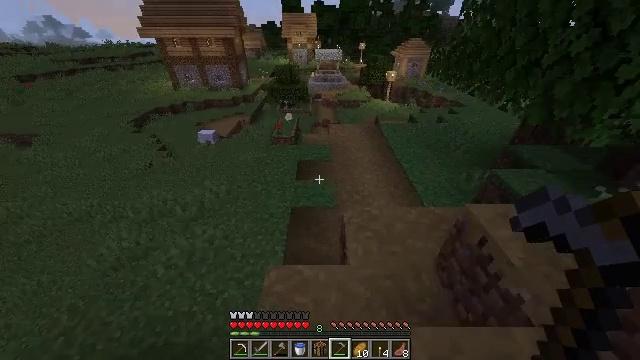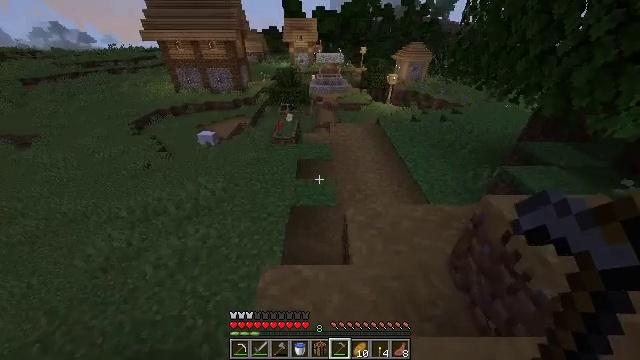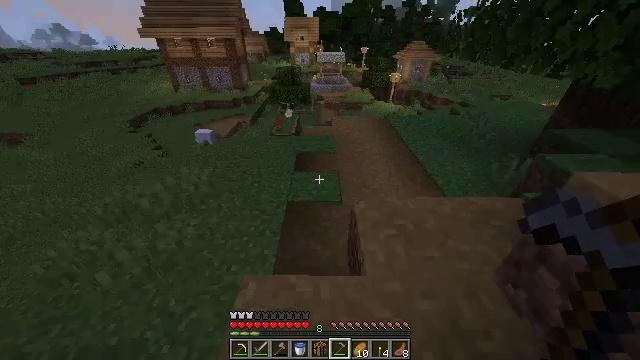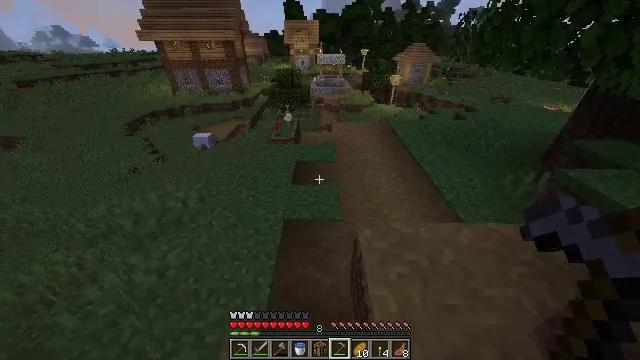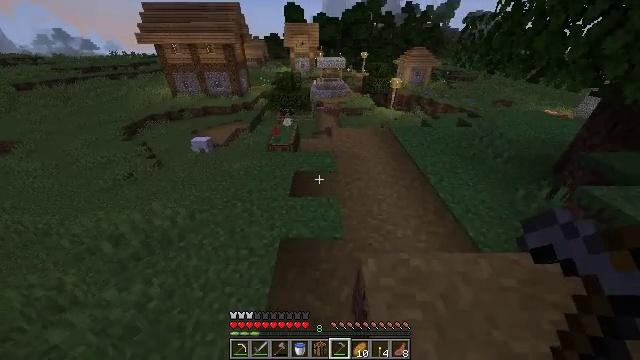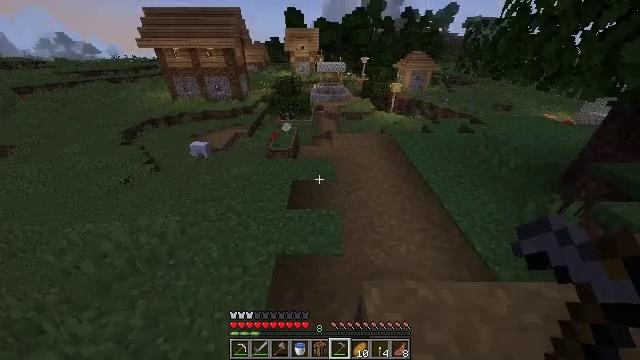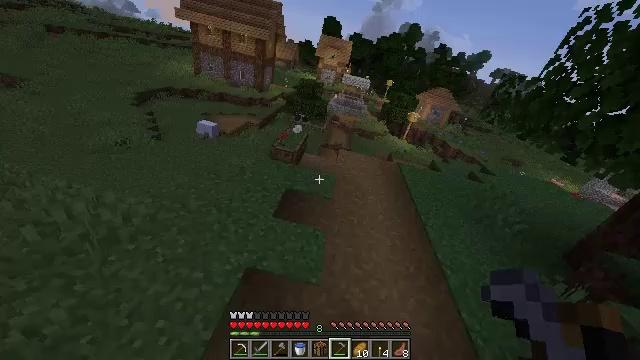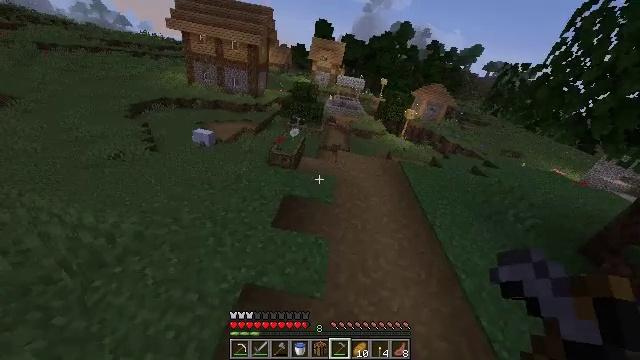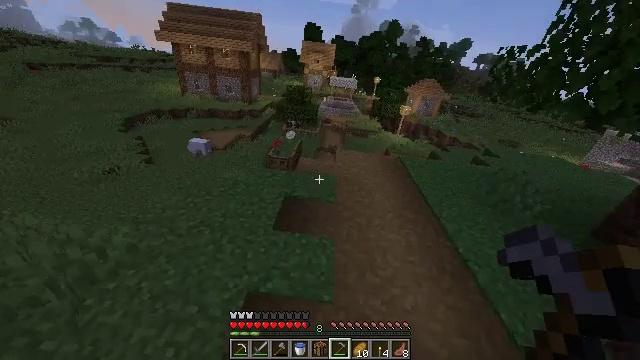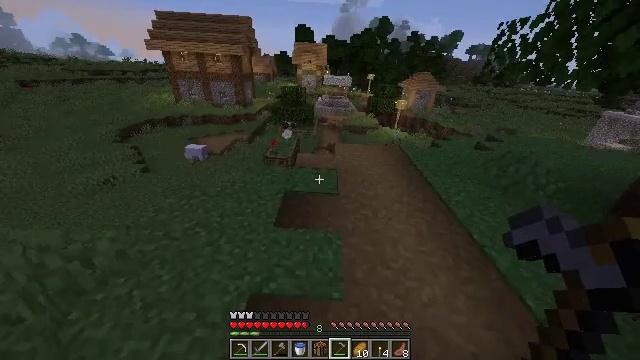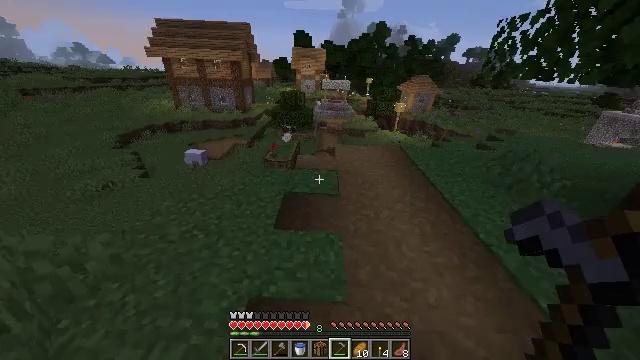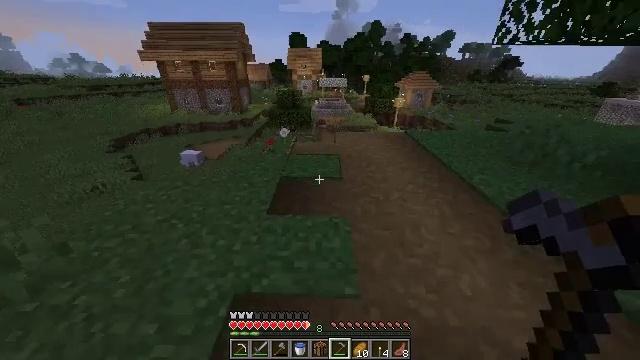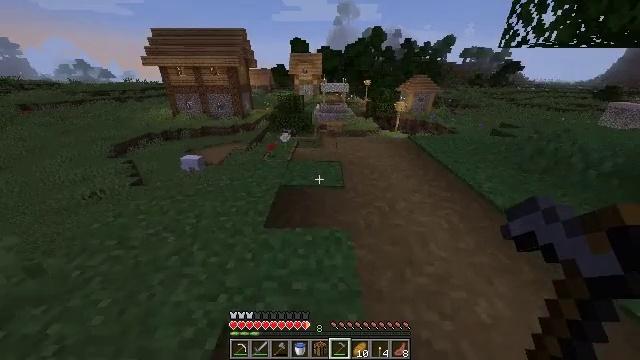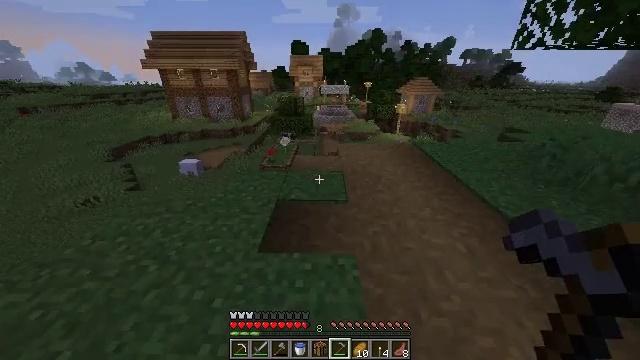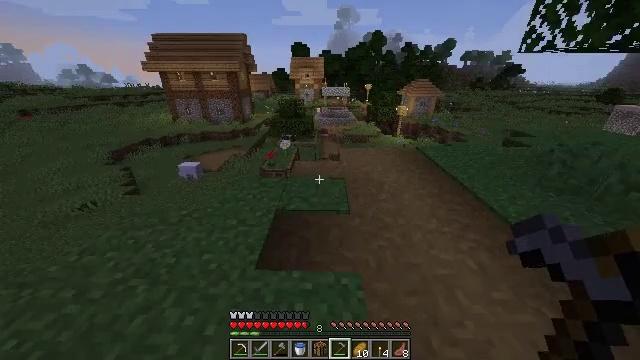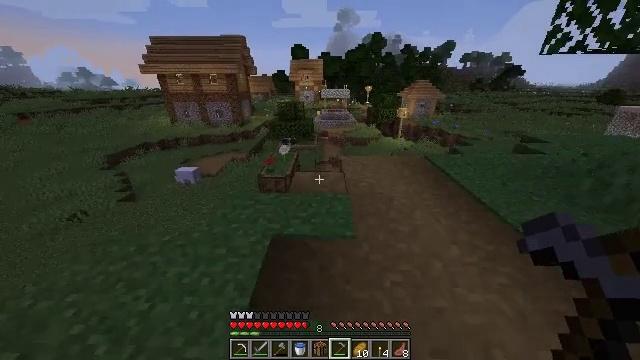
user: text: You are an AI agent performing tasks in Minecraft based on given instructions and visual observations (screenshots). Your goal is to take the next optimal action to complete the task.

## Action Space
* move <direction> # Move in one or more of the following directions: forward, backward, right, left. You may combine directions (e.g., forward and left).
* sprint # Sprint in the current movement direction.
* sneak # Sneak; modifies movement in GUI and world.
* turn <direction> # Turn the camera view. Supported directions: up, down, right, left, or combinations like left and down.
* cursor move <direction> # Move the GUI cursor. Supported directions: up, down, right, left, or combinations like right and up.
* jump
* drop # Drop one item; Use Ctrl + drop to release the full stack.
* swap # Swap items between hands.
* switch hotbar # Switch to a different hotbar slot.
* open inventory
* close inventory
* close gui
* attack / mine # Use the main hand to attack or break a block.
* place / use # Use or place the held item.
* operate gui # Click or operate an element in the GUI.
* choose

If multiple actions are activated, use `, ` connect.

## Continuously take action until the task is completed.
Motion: motion action
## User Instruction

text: Craft wheat.
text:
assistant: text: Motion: move forward, sprint, turn up
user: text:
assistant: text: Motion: move forward, sprint
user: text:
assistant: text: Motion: move forward, sprint
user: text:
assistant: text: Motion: move forward, sprint
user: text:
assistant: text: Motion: move forward, sprint
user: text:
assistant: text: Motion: move forward, sprint, turn up
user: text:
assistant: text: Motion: move forward, sprint
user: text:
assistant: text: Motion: move forward, sprint
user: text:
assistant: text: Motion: move forward, sprint
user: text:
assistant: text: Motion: move forward, sprint, turn up
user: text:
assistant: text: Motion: move forward, sprint
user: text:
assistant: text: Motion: move forward, sprint, turn up
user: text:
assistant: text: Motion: move forward, sprint
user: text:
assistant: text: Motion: move forward, sprint
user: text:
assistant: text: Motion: move forward, sprint
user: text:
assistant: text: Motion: move forward, sprint
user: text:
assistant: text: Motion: move forward, sprint
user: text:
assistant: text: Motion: move forward, sprint
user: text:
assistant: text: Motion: move forward, sprint
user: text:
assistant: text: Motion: move forward, sprint, turn right
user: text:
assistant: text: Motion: move forward, sprint, turn right
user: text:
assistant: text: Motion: move forward, sprint, turn right
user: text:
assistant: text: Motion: move forward, sprint
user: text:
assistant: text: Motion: move forward, sprint
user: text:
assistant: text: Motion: move forward, sprint
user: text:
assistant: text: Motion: move forward, sprint
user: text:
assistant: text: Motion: move forward, sprint
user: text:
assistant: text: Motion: move forward, sprint
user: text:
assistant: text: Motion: move forward, sprint
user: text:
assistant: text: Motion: move forward, sprint